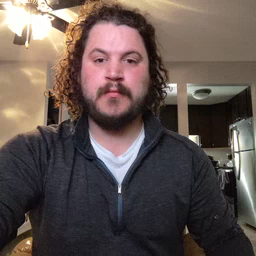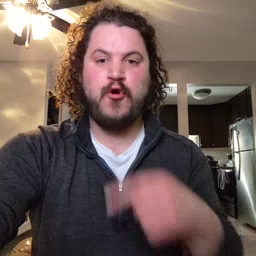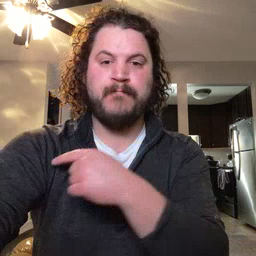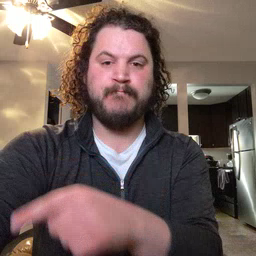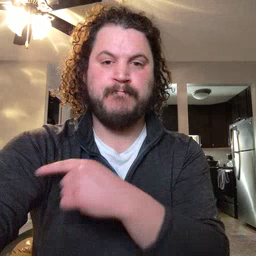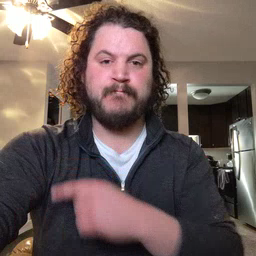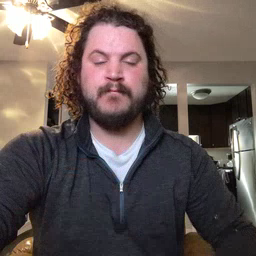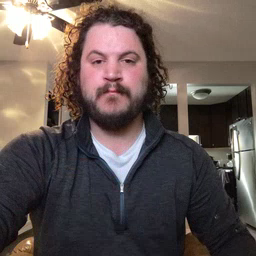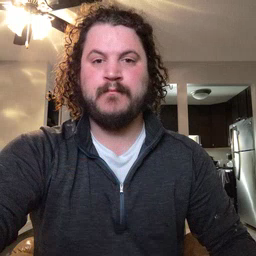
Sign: arm